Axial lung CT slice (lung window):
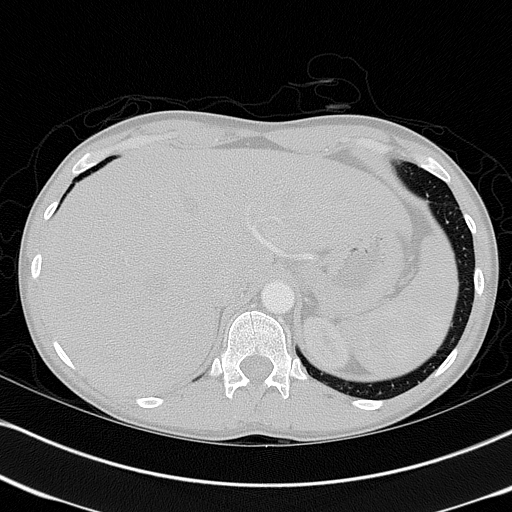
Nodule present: no